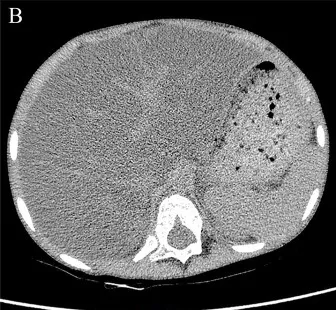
Diffuse liver steatosis was observed.
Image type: radiology (ct)